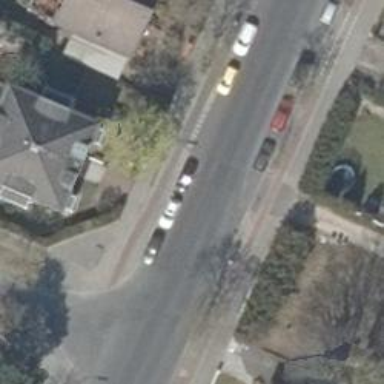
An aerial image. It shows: Tertiary road with asphalt surface. There are sidewalks on both sides and cycle track on the left.